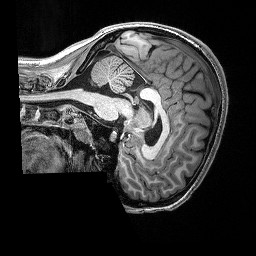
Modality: T1w
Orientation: sagittal
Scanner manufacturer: siemens
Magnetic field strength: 3 T
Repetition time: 2.53 s
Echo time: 0.0033 s